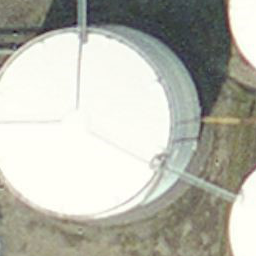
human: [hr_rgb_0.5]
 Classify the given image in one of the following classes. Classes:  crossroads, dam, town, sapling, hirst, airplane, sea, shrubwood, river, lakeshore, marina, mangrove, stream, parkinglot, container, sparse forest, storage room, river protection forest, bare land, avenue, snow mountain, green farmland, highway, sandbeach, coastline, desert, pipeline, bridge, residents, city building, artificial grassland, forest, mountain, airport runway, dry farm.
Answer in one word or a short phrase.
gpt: storage room